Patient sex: M
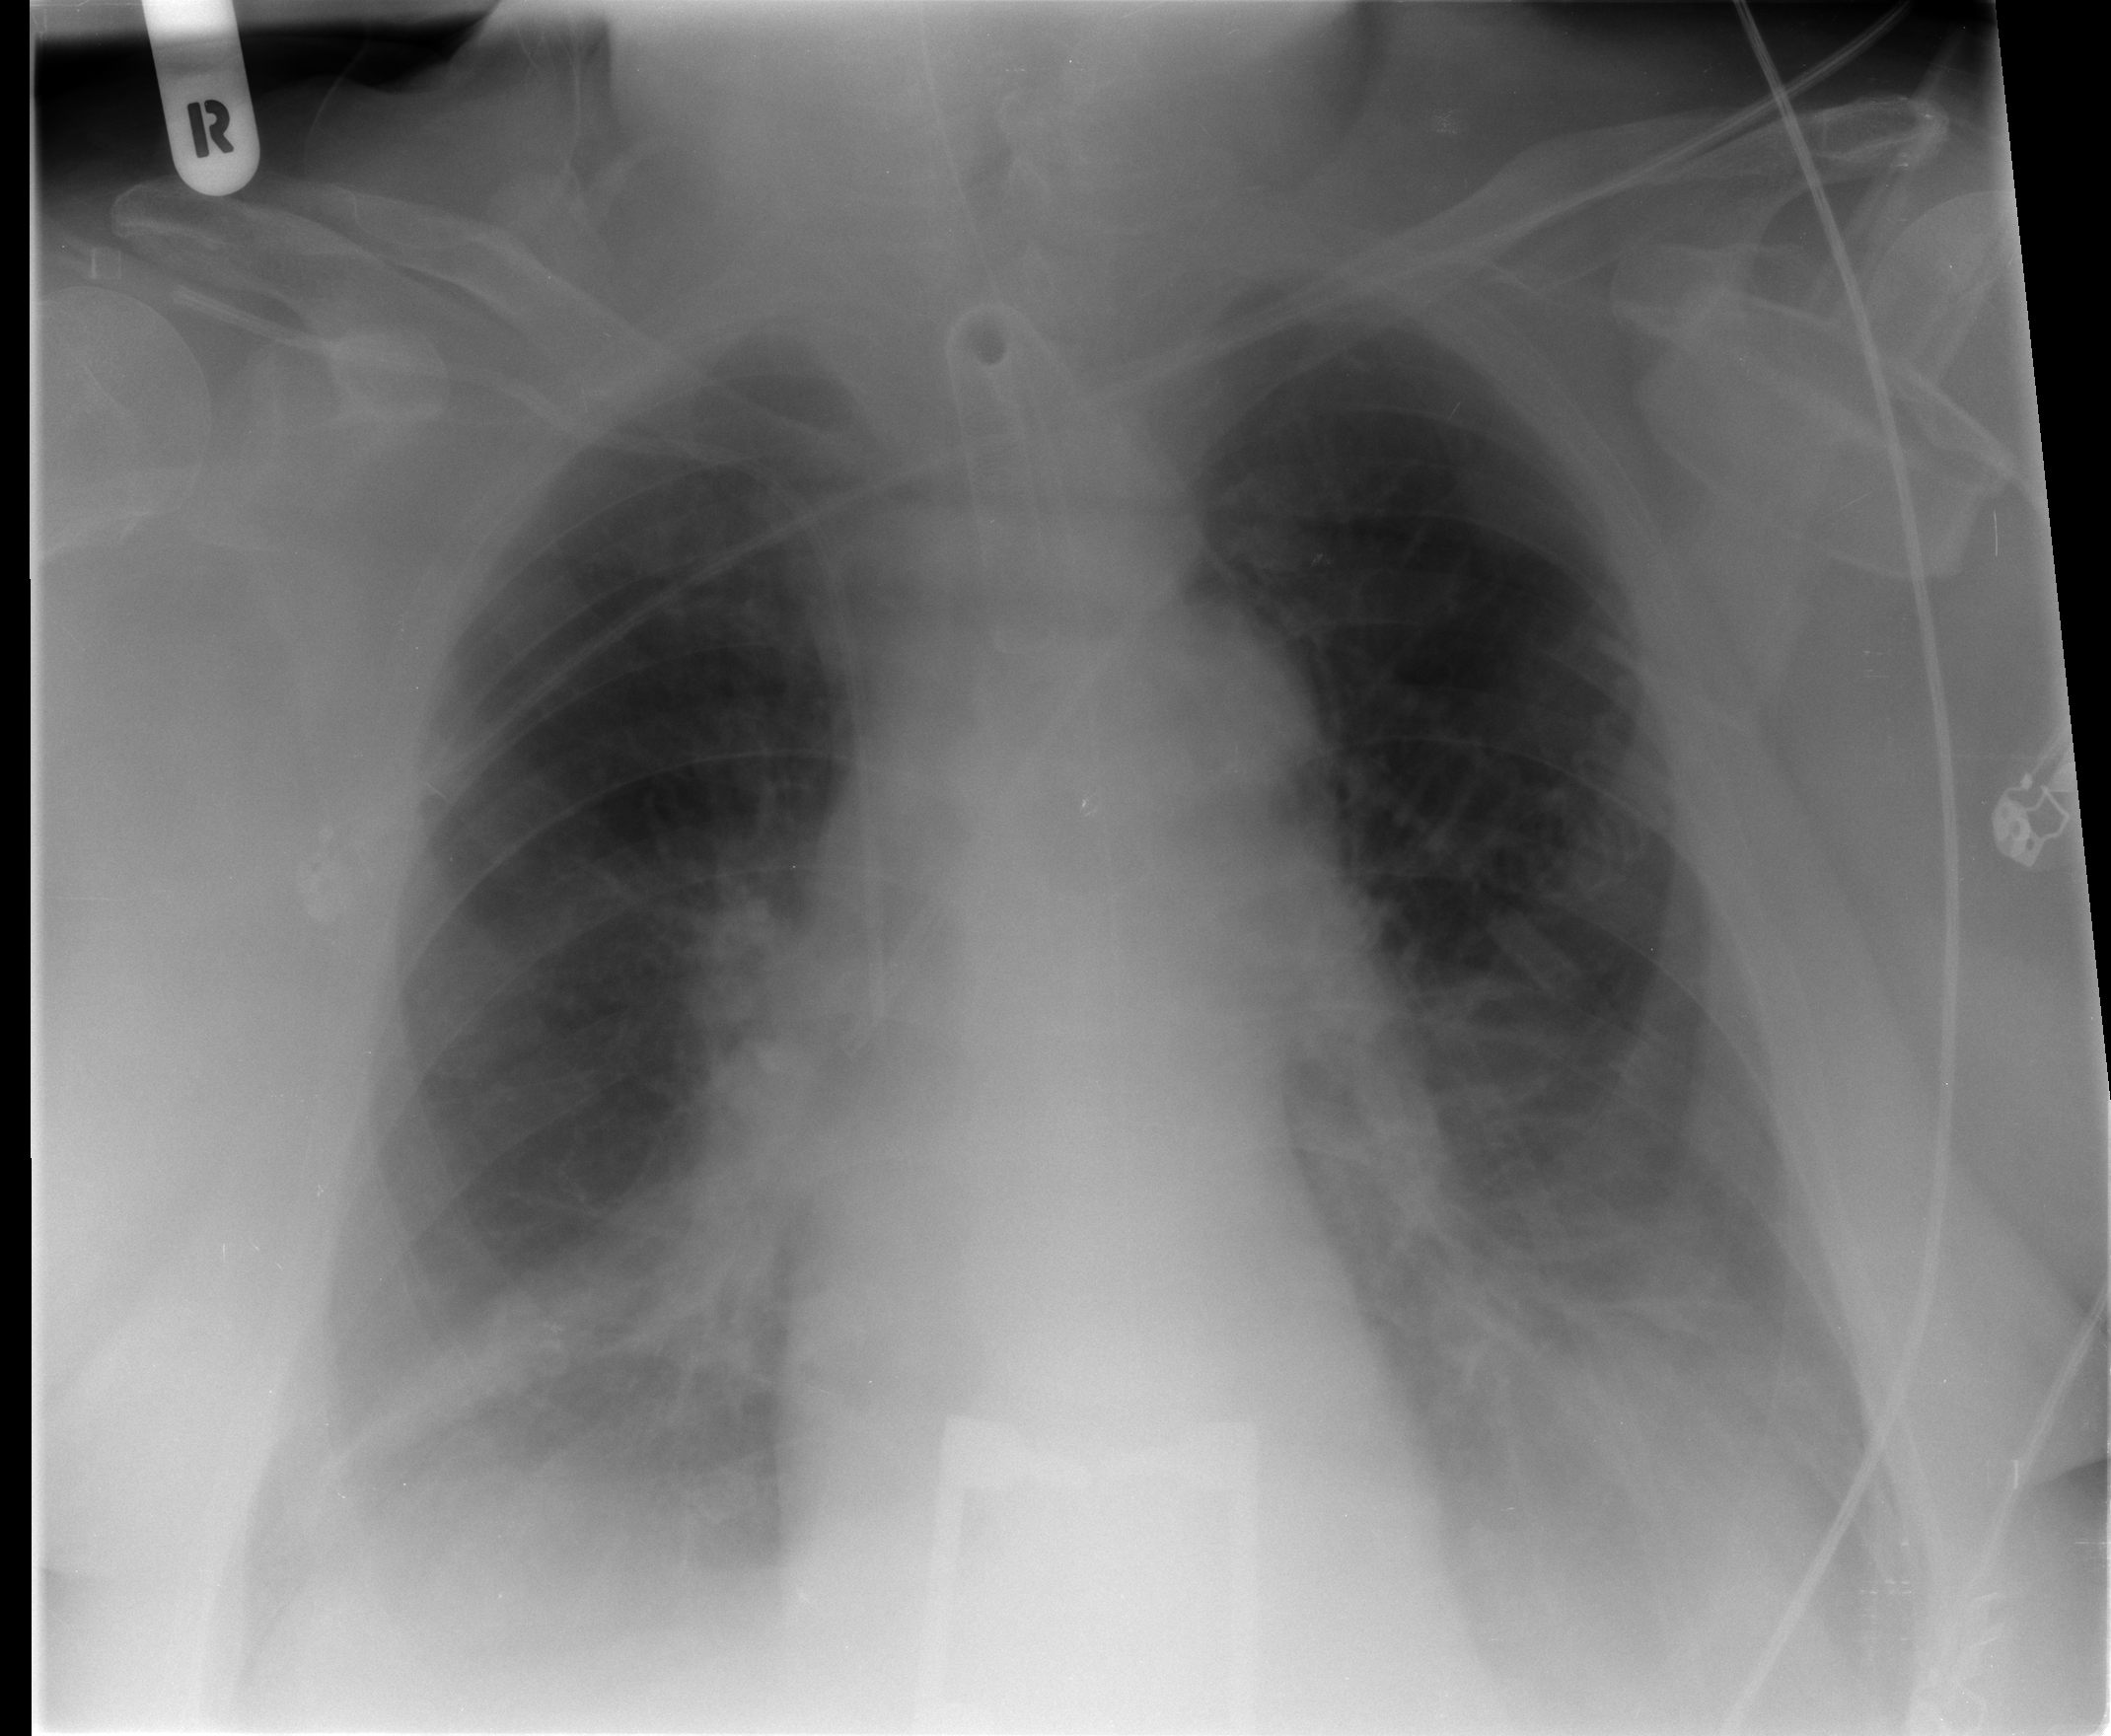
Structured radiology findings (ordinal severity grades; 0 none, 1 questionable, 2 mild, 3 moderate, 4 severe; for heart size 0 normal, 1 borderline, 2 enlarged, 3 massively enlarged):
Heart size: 0
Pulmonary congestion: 1
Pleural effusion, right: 2
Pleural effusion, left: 2
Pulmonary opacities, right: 1
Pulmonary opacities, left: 1
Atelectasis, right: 2
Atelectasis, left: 2